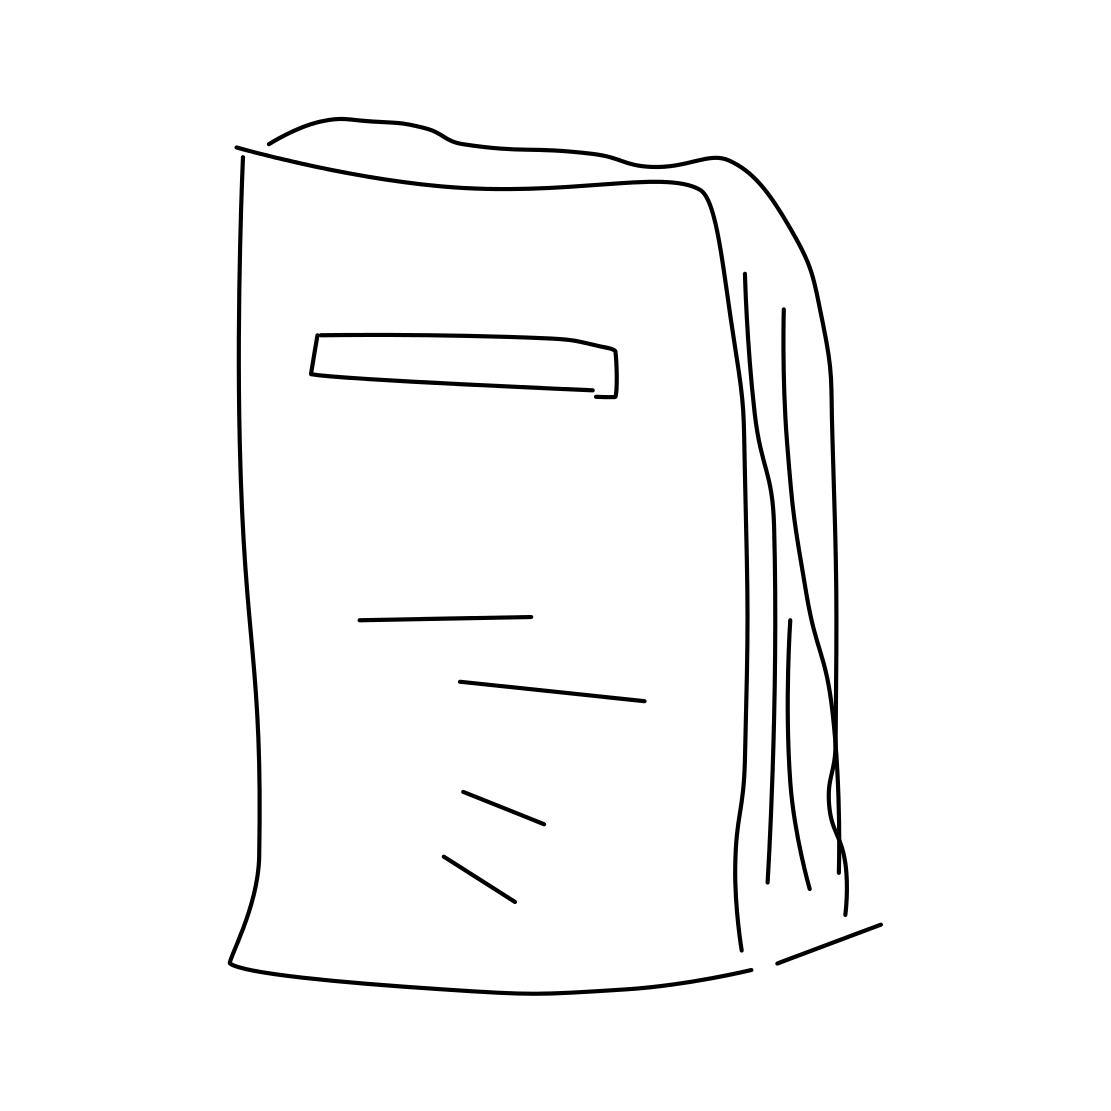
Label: book